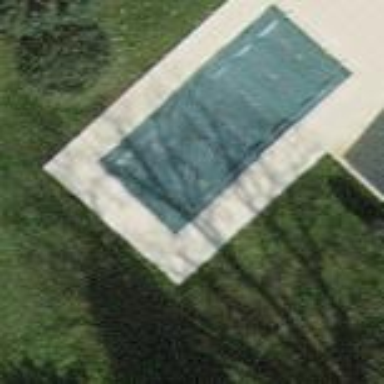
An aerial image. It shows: Swimming pool located in leisure land.